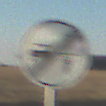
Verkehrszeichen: EndeVerbotUeberholenEinspurigeFahrzeuge
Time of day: SunriseSunset
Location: Outdoor (Nature)
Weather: Clear
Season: NotSpecified
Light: Natural